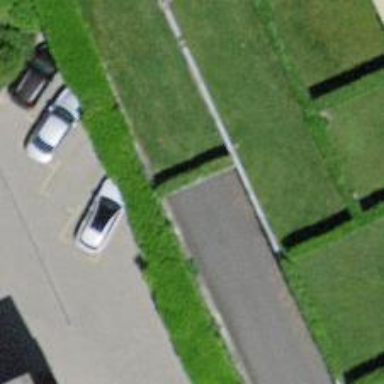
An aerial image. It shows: Parking entrance.